Aerial crown-view tile of a tropical tree (Barro Colorado Island, Panama), acquired 20250217:
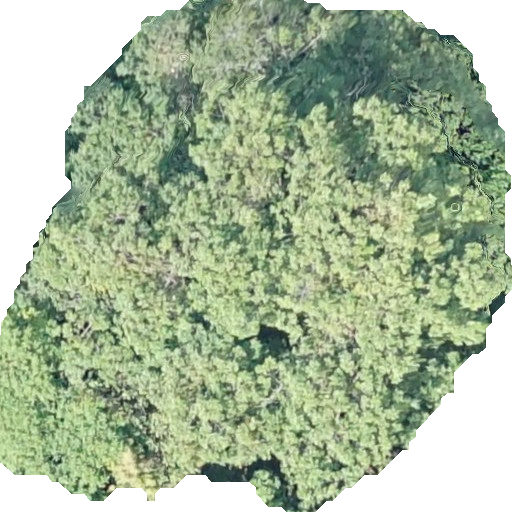
Species: Andira inermis
GBIF accepted scientific name: Andira inermis
Crown area: 303.71 m²